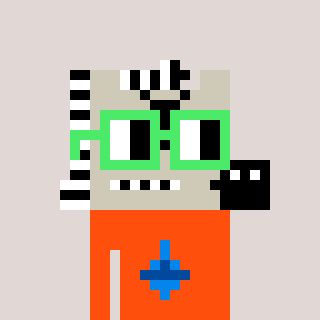
a pixel art character with square light green glasses, a zebra-shaped head and a orange-colored body on a warm background